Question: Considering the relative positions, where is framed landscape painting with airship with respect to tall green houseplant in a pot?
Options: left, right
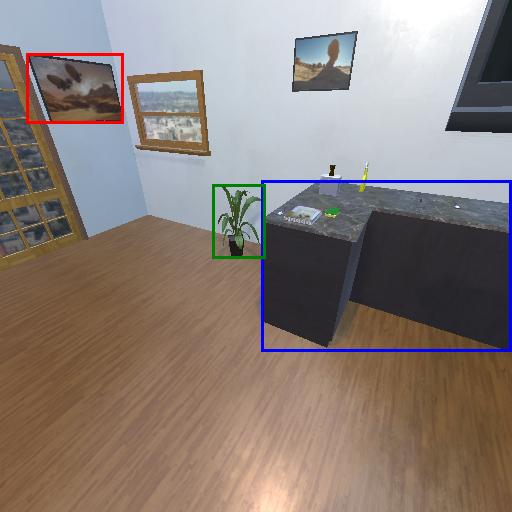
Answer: left